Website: lowes
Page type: stored-credit-cards
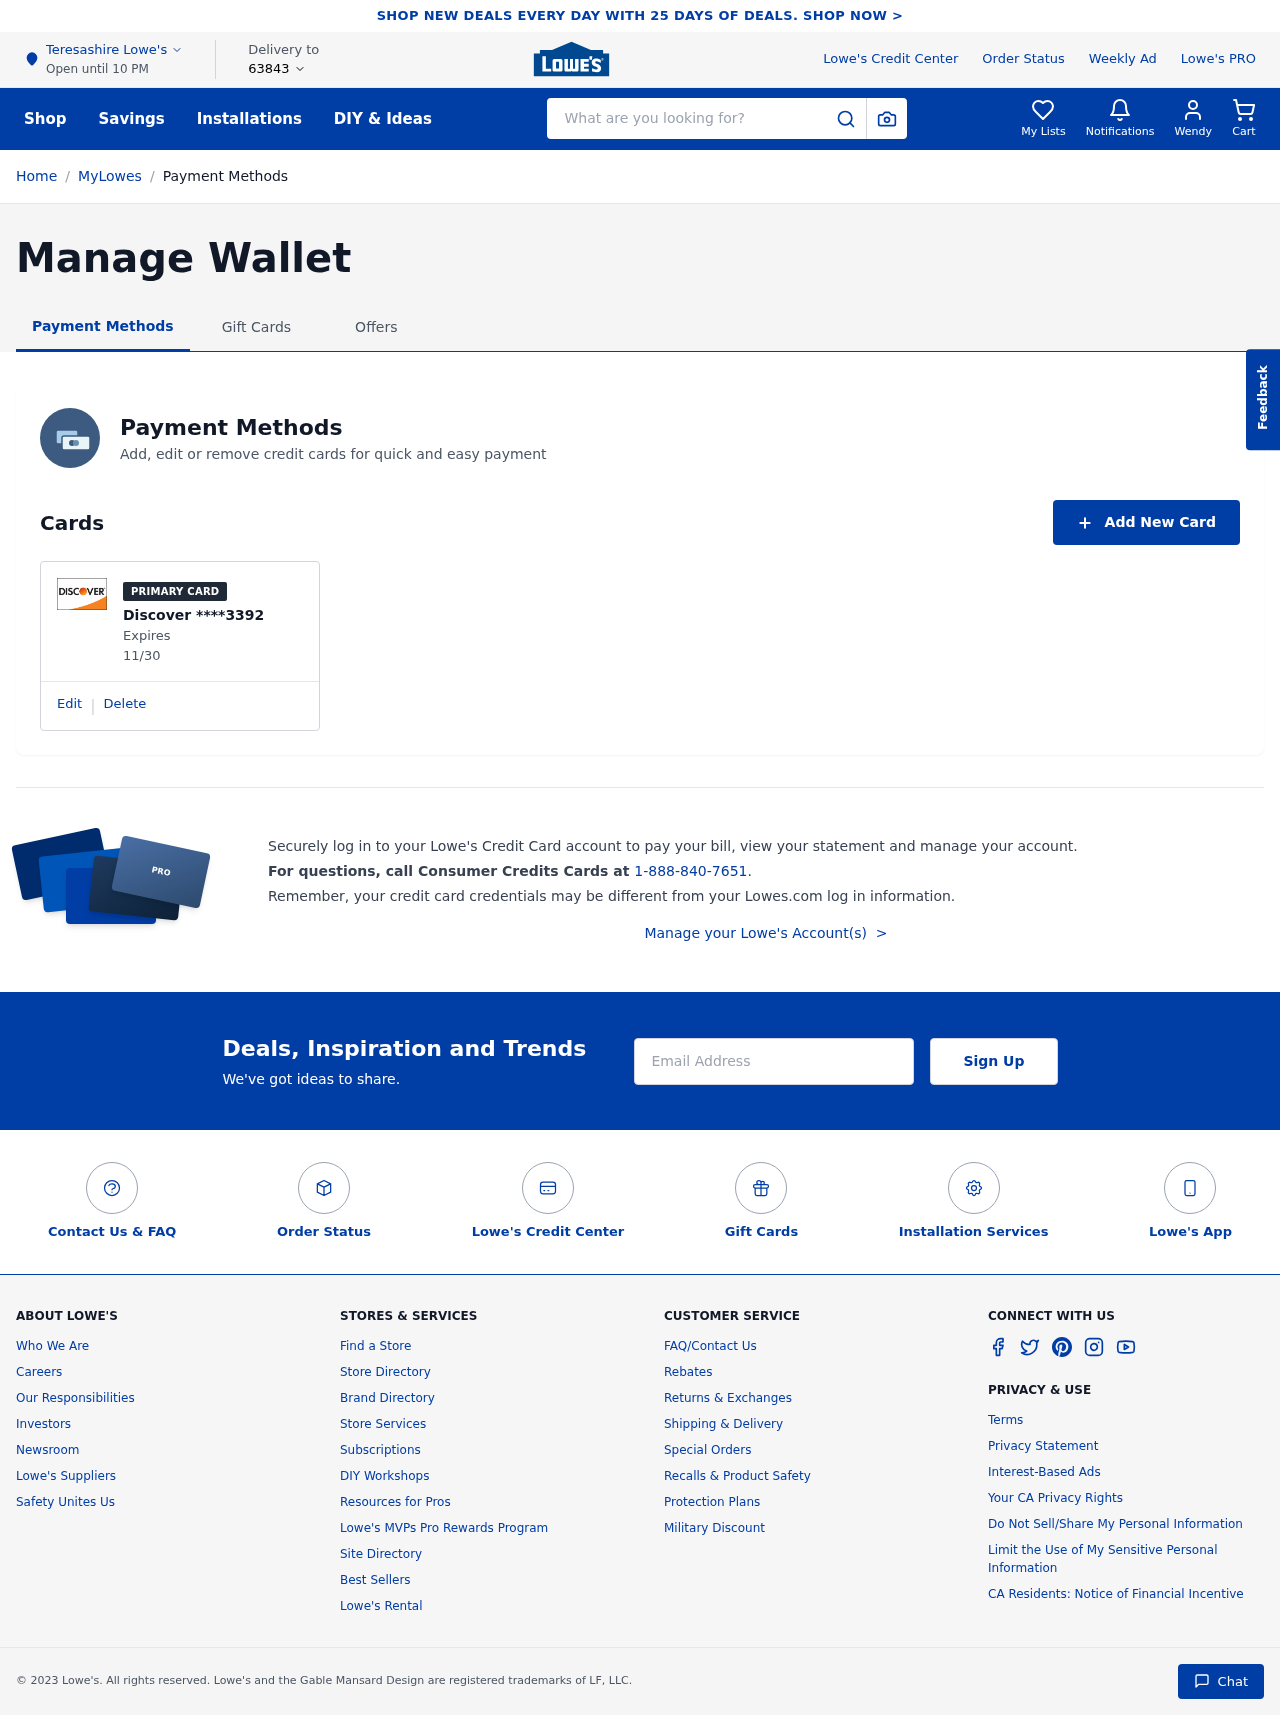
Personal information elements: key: PII_CARD_EXPIRY
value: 11/30
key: PII_CARD_LAST4
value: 3392
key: PII_CARD_TYPE
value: Discover
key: PII_CITY
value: Teresashire
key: PII_EMAIL
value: wendyjones@gmail.com
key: PII_FIRSTNAME
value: Wendy
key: PII_POSTCODE
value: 63843
Search elements: key: HEADER_SEARCH
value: What are you looking for?